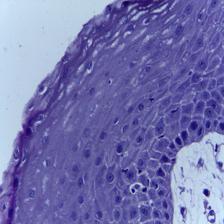
Diagnosis: Normal